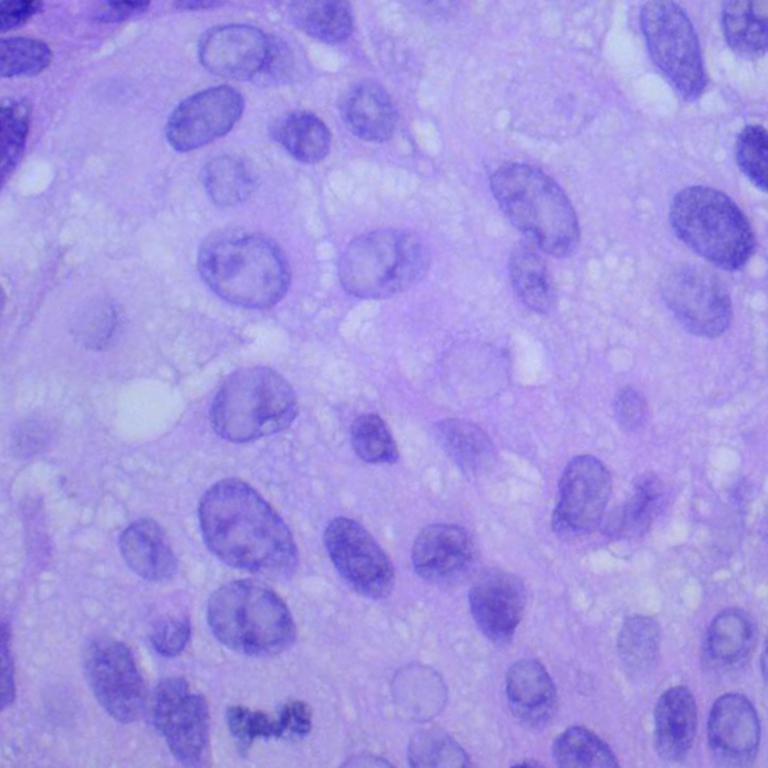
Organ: lung
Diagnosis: squamous carcinomas